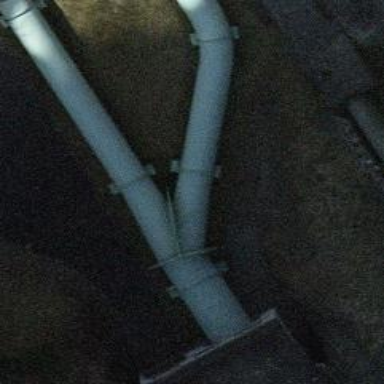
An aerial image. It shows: Man-made pipeline for transporting water.